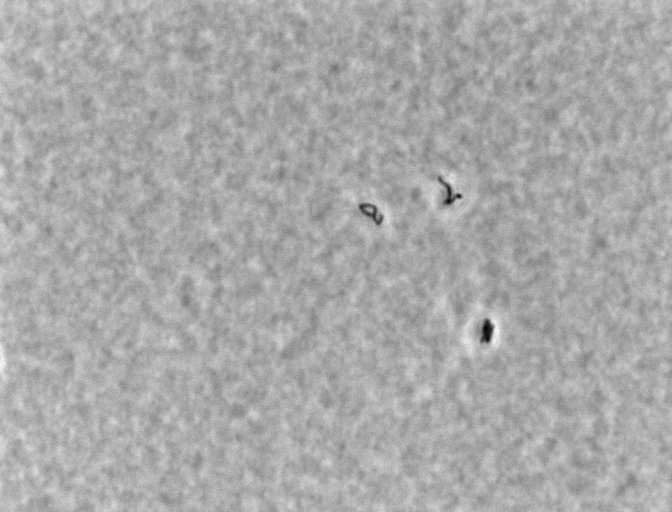
Listeria innocua